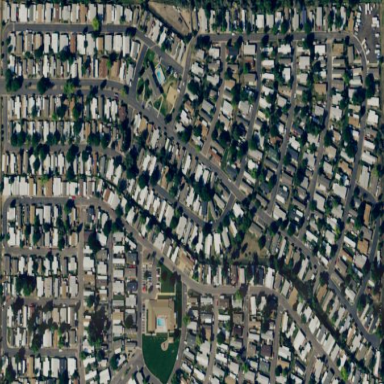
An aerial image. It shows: Residential area designated as trailer park.